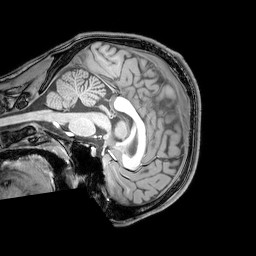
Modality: T1w
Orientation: sagittal
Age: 20
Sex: male
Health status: healthy
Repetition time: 0.081 s
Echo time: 0.037 s